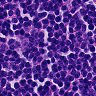
Metastatic tissue present: no